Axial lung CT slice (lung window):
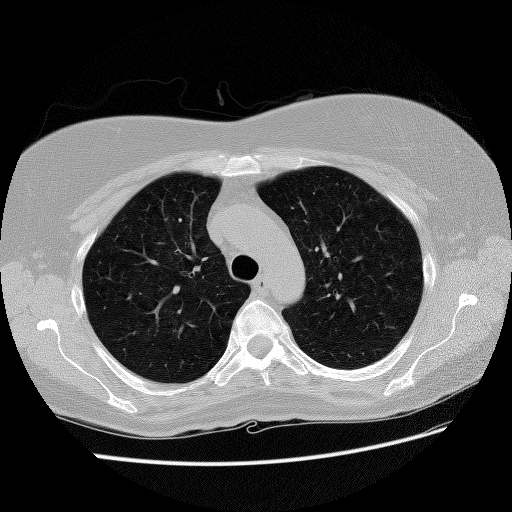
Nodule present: no